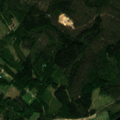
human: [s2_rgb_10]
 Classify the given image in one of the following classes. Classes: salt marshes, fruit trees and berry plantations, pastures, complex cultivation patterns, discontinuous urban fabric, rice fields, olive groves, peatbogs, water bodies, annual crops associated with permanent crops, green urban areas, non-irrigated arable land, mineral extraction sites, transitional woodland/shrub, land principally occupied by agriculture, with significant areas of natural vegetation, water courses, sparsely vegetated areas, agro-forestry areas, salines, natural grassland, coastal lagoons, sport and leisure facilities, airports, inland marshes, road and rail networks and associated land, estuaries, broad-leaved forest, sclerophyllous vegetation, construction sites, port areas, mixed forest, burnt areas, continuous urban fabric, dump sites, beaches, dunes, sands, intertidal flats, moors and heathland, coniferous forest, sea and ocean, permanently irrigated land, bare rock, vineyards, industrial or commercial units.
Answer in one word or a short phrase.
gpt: non-irrigated arable land, coniferous forest, mixed forest, transitional woodland/shrub, water bodies